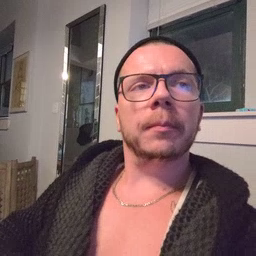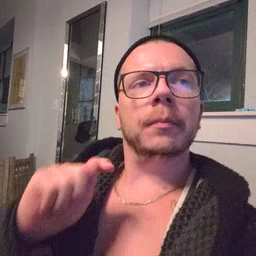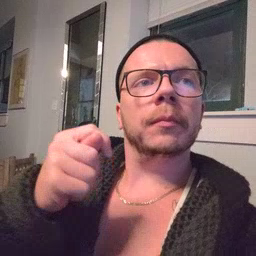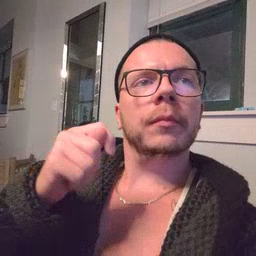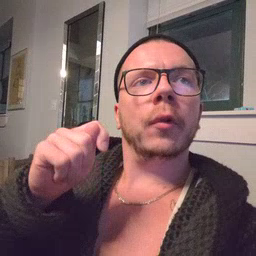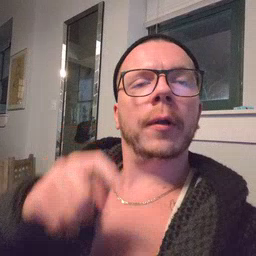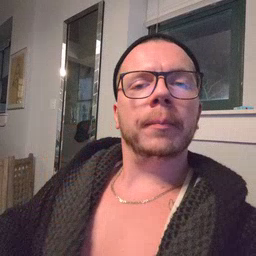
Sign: toy